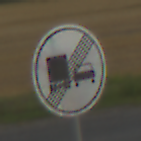
Verkehrszeichen: EndeUeberholverbotKraftfahrzeuge
Umgebung: Outdoor, RoadRail
Tageszeit: SunriseSunset
Wetter: PartlyCloudy
Licht: Natural
Jahreszeit: NotSpecified
Kontrast: LowContrast